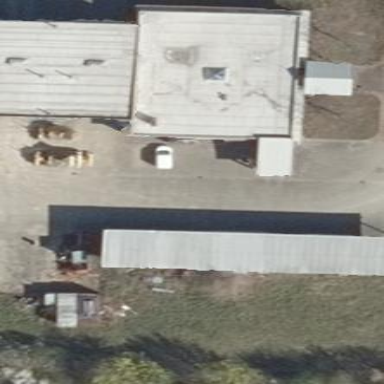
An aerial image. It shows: Industrial building.